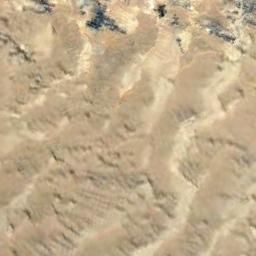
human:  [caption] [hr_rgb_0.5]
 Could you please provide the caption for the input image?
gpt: The desert has yellow sand and some sand ripples .

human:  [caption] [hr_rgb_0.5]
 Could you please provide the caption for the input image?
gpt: This is a light yellow desert with wavy stripes .

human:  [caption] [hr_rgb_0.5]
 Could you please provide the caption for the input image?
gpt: There are some bare rocks in this desert .

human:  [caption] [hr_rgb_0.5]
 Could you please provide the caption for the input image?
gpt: The desert is full of white sand .

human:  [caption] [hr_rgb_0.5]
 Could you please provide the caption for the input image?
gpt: A sandy desert with some dunes .